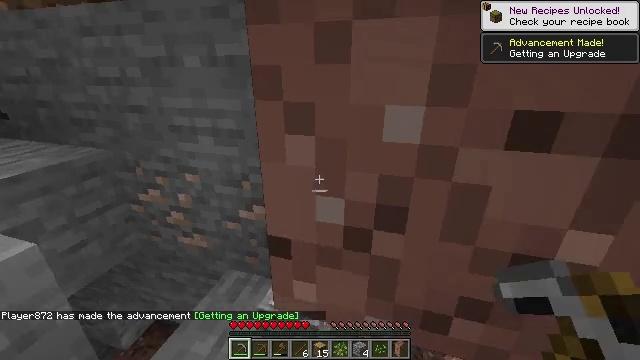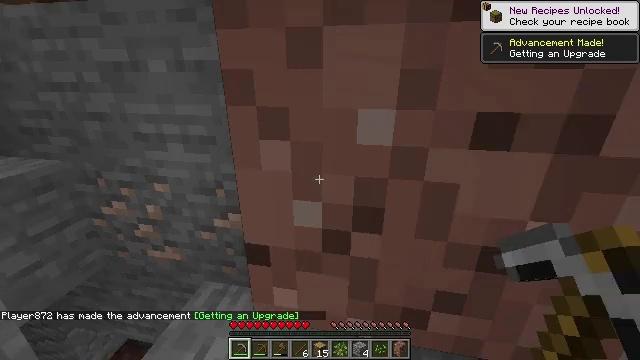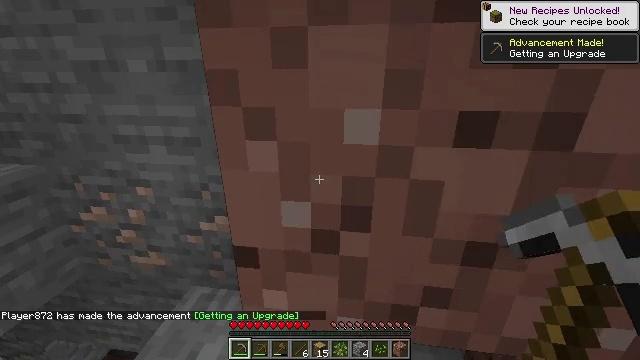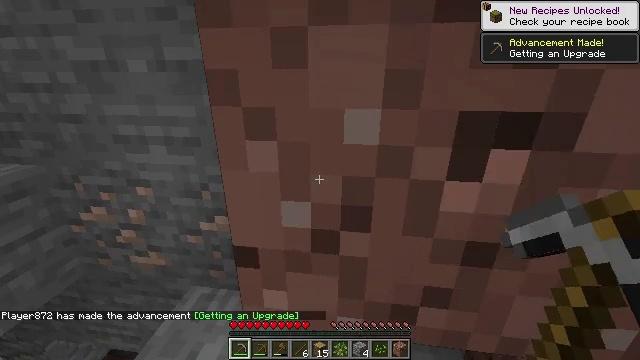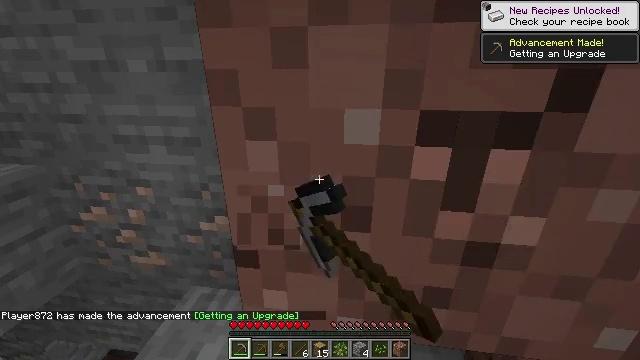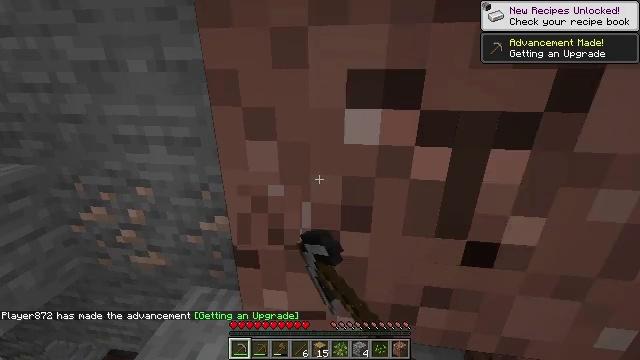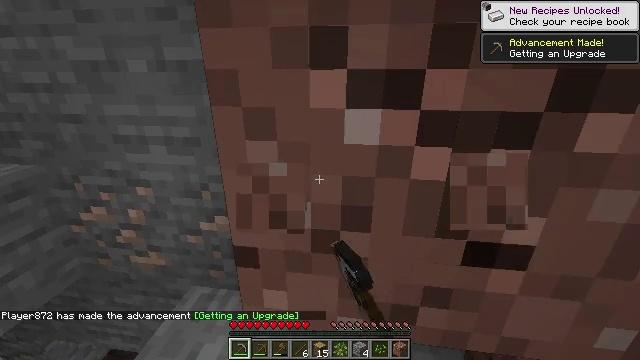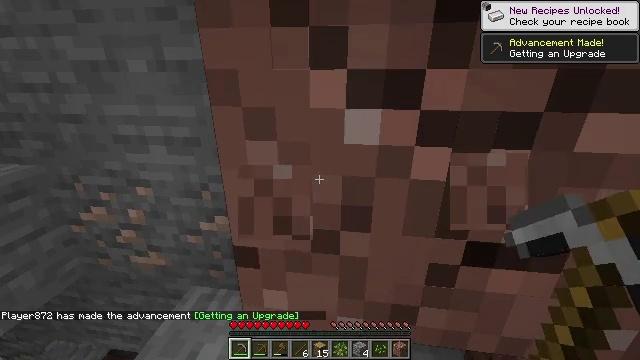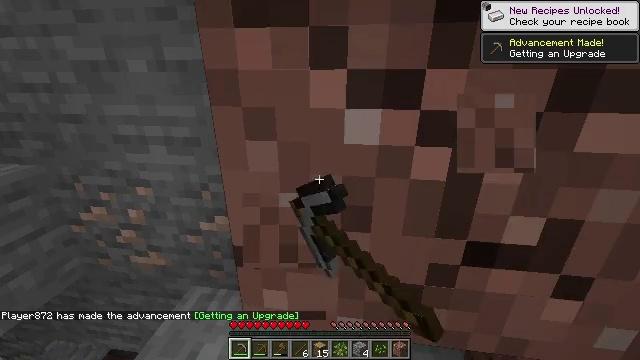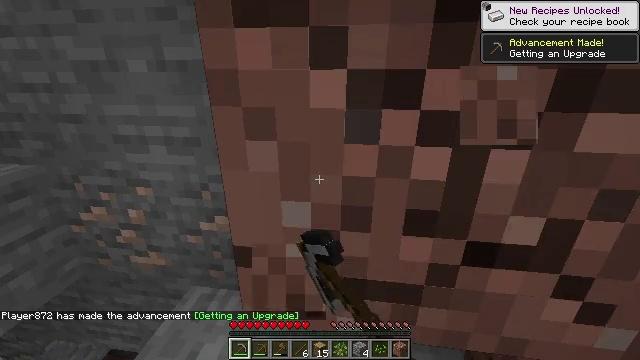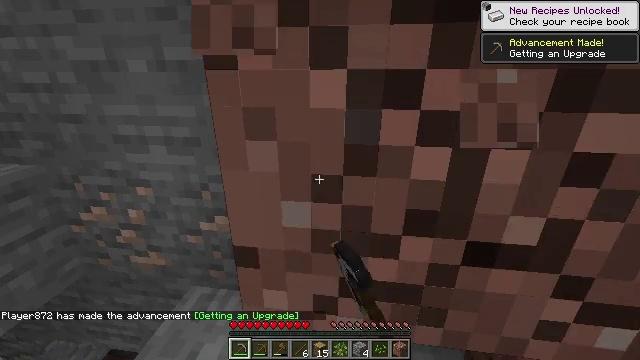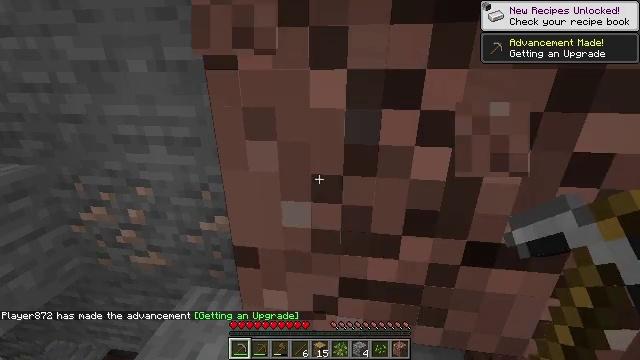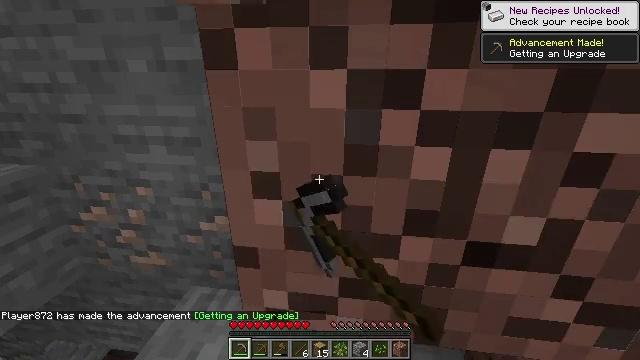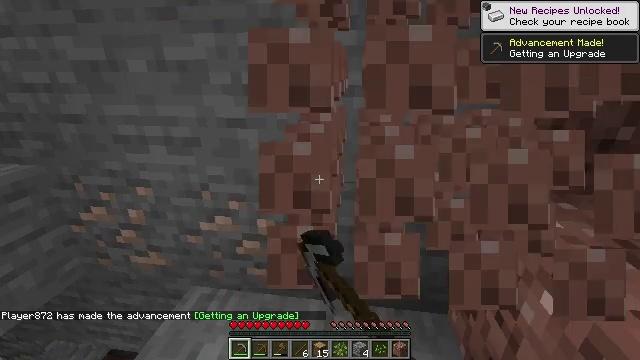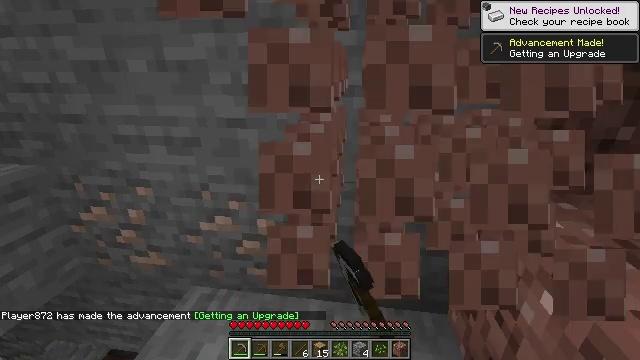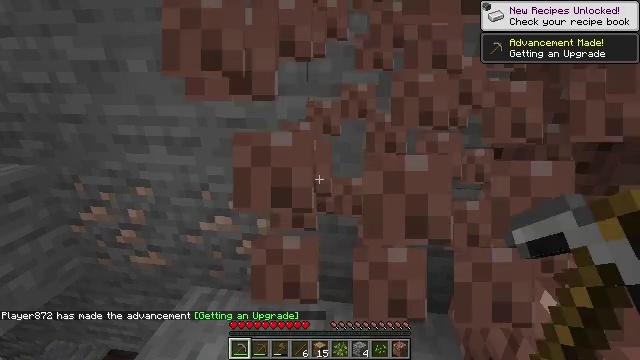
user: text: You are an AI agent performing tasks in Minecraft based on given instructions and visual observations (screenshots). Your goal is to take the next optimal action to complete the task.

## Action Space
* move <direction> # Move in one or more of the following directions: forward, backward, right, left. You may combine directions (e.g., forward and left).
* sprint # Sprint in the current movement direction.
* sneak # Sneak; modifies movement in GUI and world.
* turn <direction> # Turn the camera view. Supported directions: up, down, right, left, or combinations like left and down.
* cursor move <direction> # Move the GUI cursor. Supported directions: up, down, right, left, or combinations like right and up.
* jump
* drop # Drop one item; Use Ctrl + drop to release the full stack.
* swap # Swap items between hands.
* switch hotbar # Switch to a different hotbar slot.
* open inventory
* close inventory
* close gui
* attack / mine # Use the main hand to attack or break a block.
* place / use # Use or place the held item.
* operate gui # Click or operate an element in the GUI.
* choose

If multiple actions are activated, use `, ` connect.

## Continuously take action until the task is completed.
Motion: motion action
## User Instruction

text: Get granite from underground.
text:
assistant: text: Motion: turn right
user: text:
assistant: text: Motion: turn right, attack / mine
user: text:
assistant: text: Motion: attack / mine
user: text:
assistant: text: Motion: attack / mine
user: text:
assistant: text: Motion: attack / mine
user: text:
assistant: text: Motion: attack / mine
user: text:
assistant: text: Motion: attack / mine
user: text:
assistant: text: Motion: attack / mine
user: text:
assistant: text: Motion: attack / mine
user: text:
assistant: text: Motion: attack / mine
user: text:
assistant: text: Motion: attack / mine
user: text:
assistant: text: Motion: attack / mine
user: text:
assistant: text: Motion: attack / mine
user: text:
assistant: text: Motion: attack / mine
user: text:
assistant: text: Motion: attack / mine
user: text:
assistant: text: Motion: attack / mine
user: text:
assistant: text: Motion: attack / mine
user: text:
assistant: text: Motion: attack / mine
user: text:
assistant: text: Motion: attack / mine
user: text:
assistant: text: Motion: turn left, attack / mine
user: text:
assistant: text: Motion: attack / mine
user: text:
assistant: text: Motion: attack / mine
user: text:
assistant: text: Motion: turn left, attack / mine
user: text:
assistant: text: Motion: turn left and down, attack / mine
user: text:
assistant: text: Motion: turn left and down, attack / mine
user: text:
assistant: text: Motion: attack / mine
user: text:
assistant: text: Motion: attack / mine
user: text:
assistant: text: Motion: attack / mine
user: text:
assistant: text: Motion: attack / mine
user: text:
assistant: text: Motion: attack / mine